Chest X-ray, PA view. Patient: 54 years old, sex M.
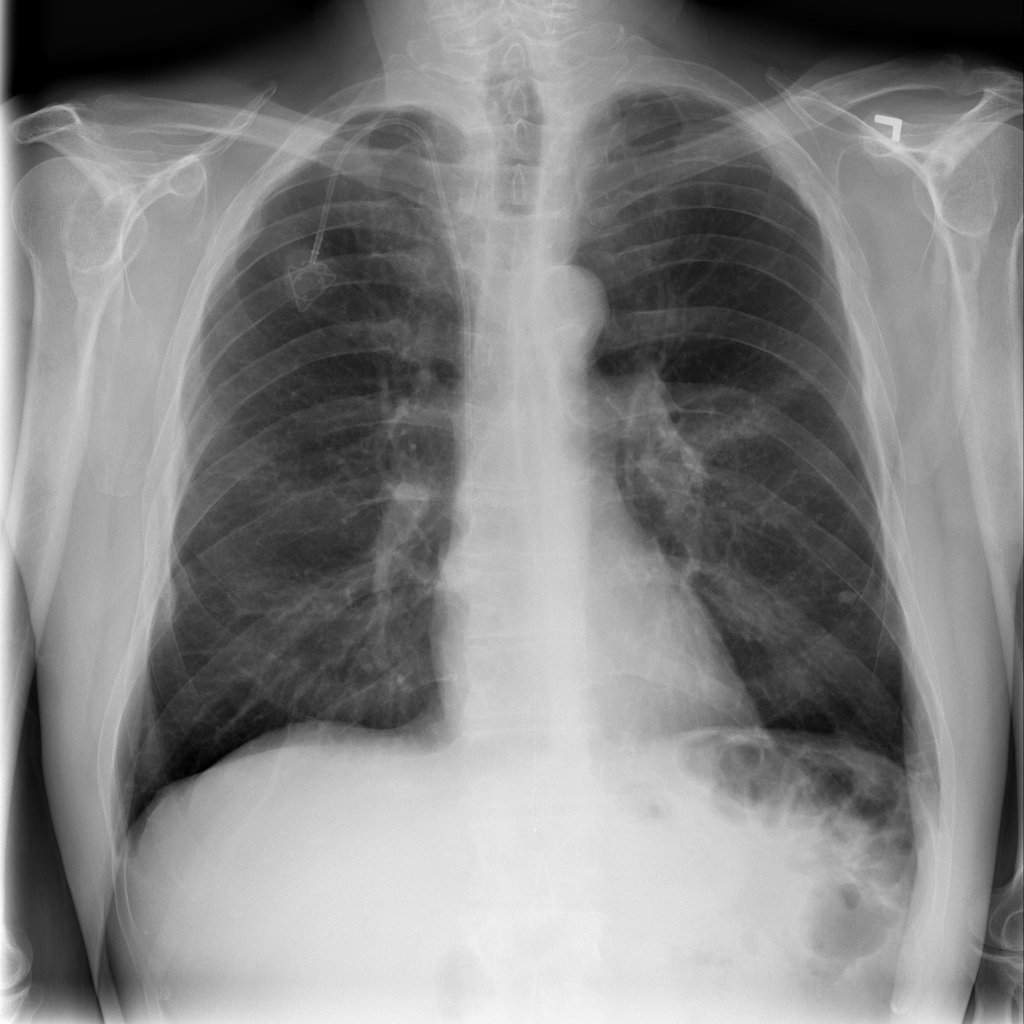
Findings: Infiltration